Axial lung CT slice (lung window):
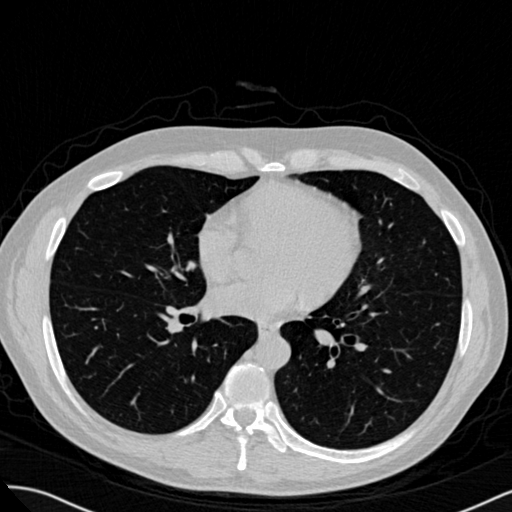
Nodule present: no